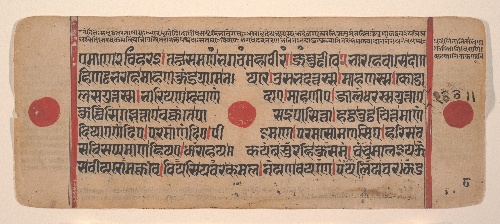
Date: 15th century
Object type: Folio
Classification: Paintings
Medium: Ink, opaque watercolor, and gold on paper
Culture: India (Gujarat)
Dimensions: 4 3/8 x 10 5/8 in. (11.1 x 27 cm)
Department: Asian Art
Credit line: Rogers Fund, 1955
Accession year: 1955
Repository: Metropolitan Museum of Art, New York, NY